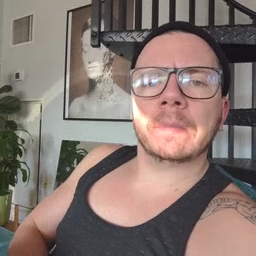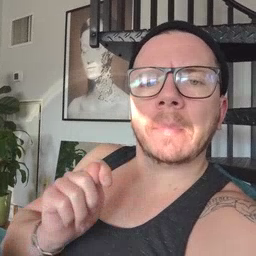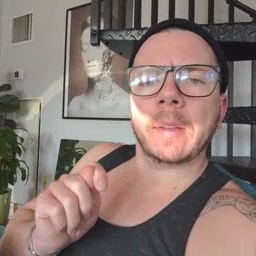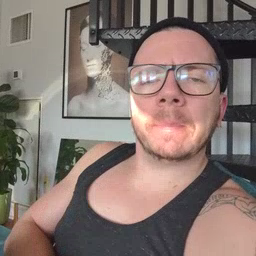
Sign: potty